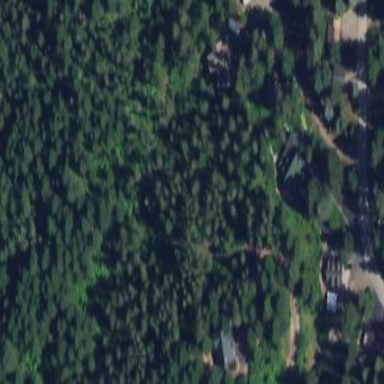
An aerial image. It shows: Forest area.